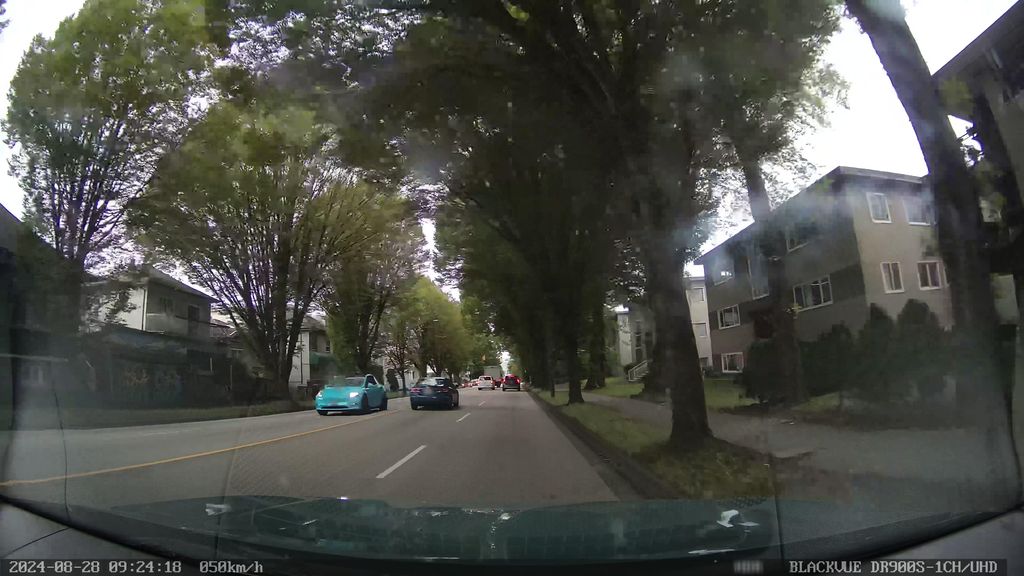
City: vancouver